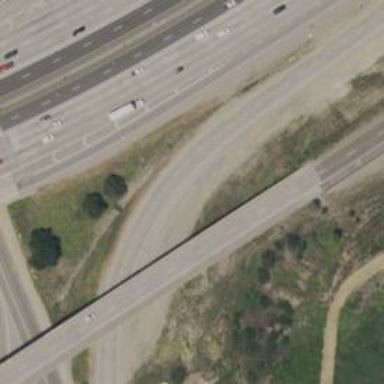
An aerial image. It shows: Asphalt motorway link.